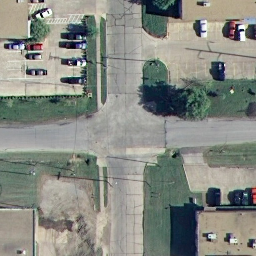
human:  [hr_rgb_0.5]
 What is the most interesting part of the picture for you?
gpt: intersection